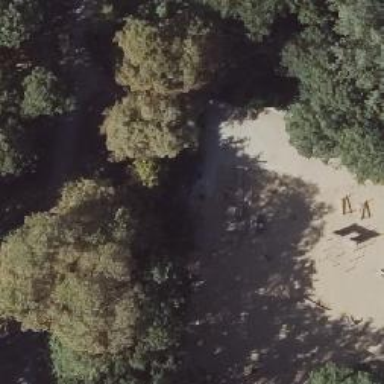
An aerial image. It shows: Playground featuring swings.